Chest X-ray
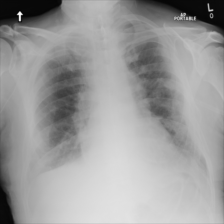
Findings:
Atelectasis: negative
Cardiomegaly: negative
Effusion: negative
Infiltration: negative
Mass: negative
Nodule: negative
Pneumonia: negative
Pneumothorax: negative
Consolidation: negative
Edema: negative
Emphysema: negative
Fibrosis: negative
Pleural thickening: negative
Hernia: negative